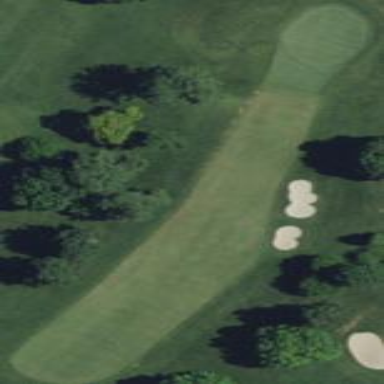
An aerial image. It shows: Grassy area designated as golf fairway.